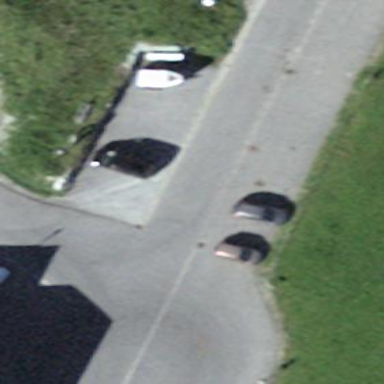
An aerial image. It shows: Parking area.